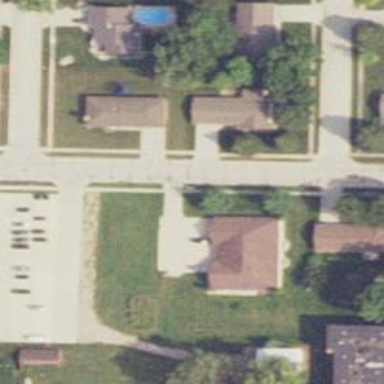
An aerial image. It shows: Nursing home.